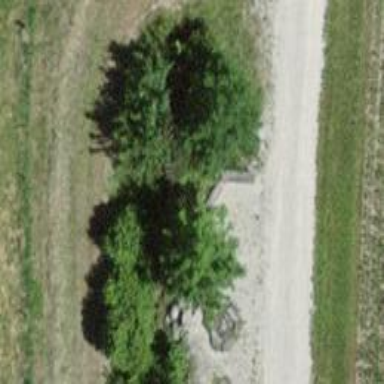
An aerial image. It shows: Bench.